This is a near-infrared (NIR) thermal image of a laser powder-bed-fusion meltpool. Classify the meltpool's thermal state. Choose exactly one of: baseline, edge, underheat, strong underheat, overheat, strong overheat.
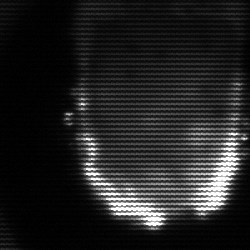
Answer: baseline